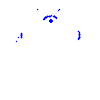
Particle: proton